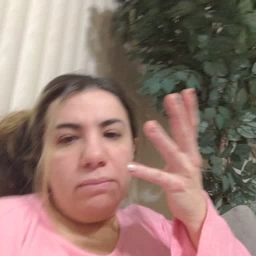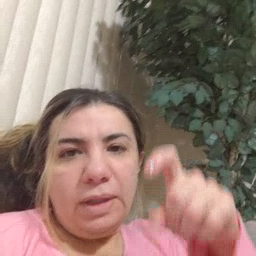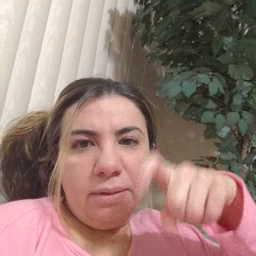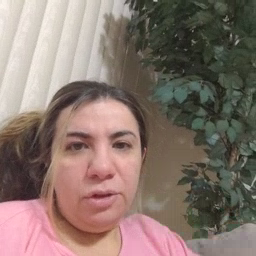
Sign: time